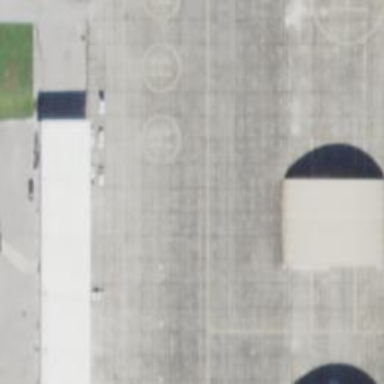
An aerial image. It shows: Image of helipad at airport.